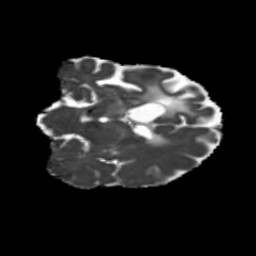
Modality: MD
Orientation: coronal
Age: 46
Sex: male
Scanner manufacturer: siemens
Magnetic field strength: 3 T
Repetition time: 5.25 s
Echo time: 0.08 s